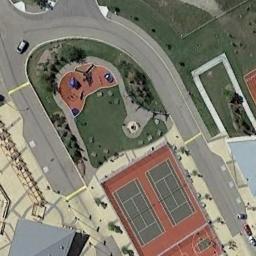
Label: tennis_court